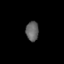
Tissue: skin
Cell type: Epithelial cells
Senescence score: 0.1782
Nuclear area (px): 245
Mean DAPI intensity: 99.861